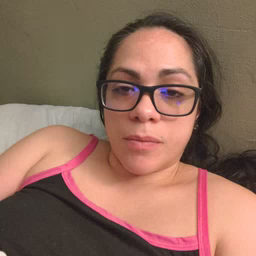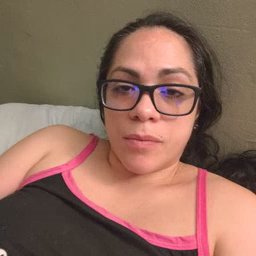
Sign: car